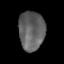
Tissue: lung
Cell type: Epithelial cells
Senescence score: 0.1791
Nuclear area (px): 990
Mean DAPI intensity: 97.887